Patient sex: M
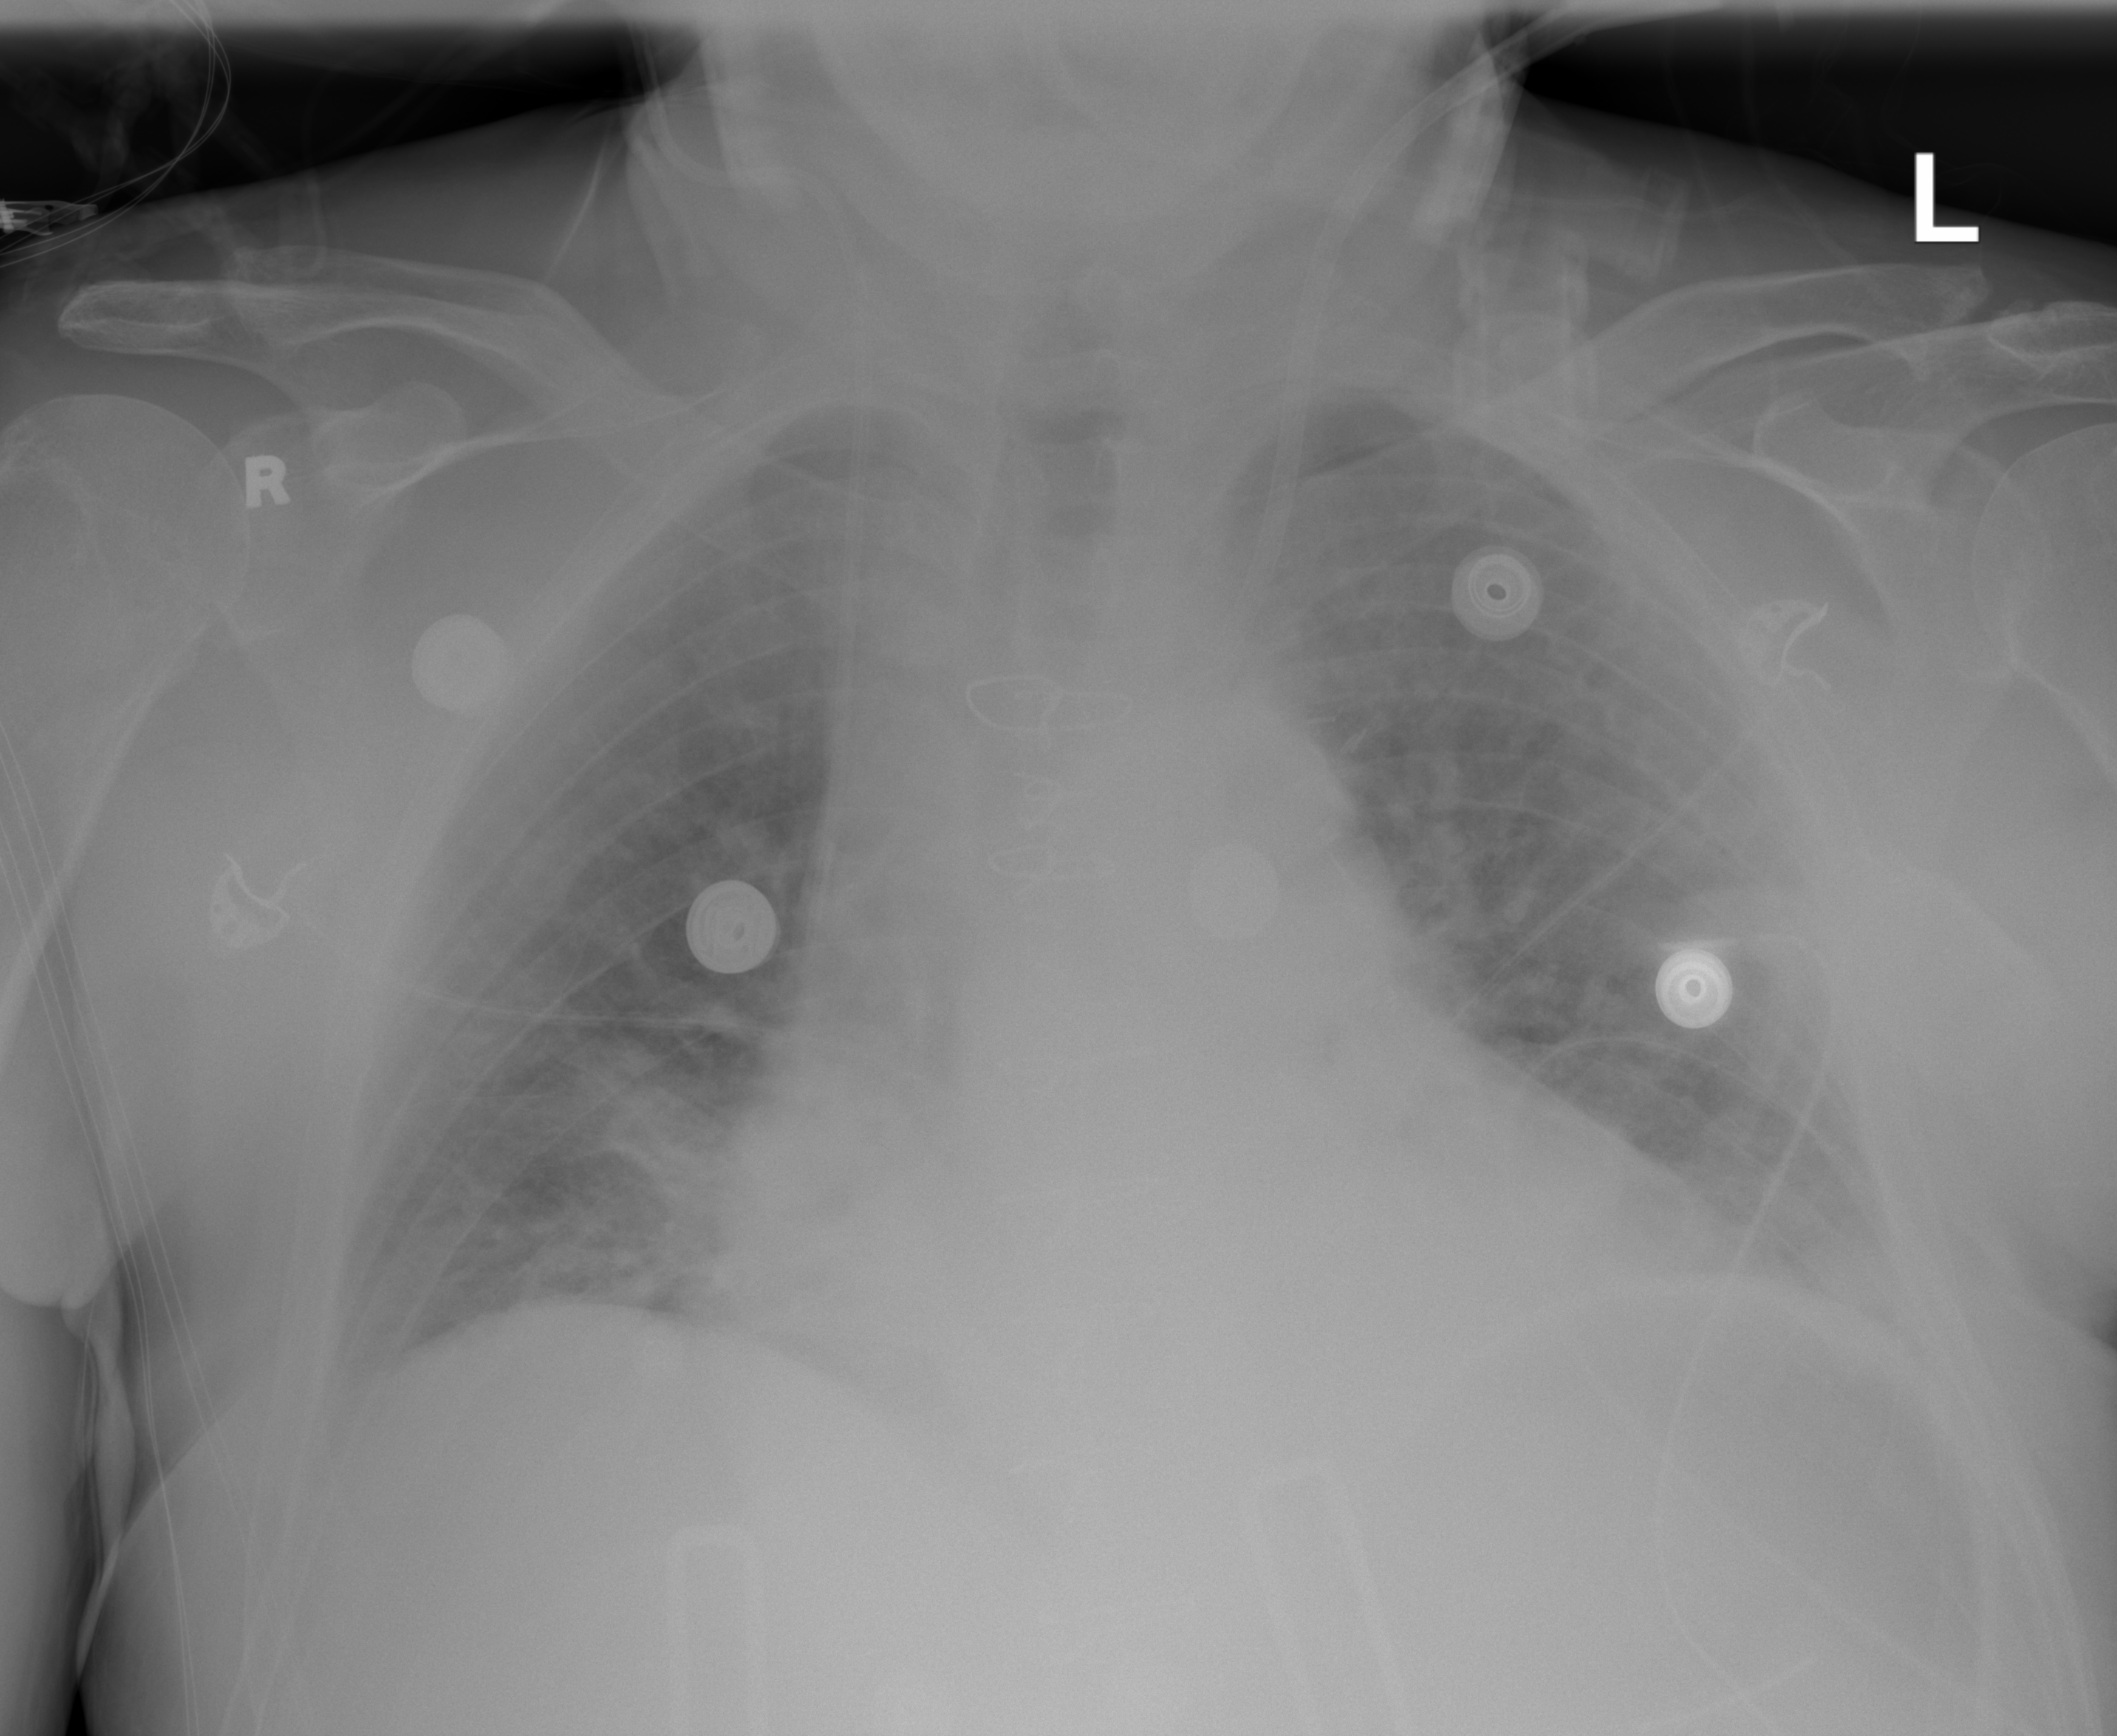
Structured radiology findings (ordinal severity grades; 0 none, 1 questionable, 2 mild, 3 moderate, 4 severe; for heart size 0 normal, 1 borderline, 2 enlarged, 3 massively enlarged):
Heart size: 2
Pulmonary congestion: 2
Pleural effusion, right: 1
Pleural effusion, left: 2
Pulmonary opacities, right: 0
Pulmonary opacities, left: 0
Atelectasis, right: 0
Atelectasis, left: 2